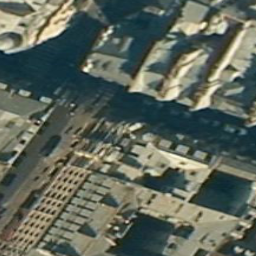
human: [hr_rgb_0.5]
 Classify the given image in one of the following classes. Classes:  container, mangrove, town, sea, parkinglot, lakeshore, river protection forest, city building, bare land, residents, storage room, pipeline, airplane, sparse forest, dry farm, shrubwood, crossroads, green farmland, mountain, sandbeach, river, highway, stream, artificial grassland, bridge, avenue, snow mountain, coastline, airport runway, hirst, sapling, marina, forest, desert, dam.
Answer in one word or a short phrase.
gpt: city building